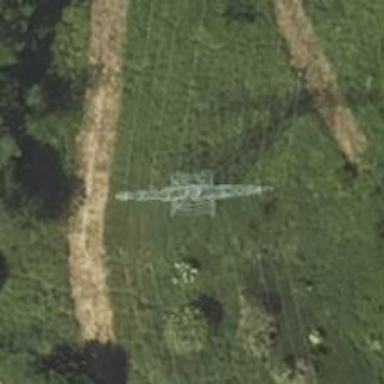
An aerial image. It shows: Power line in the image.